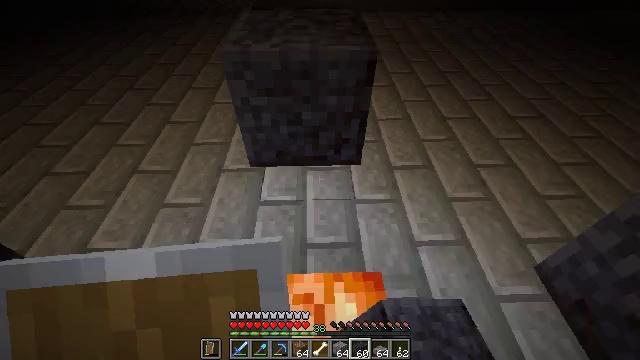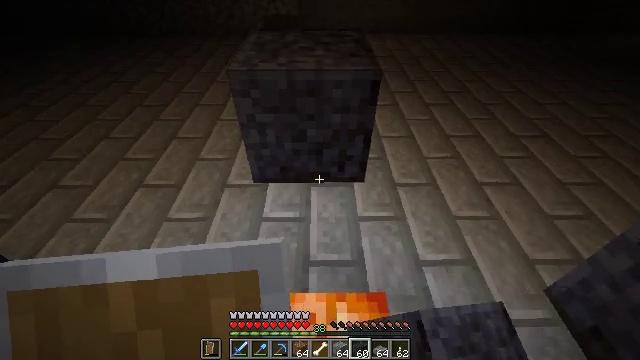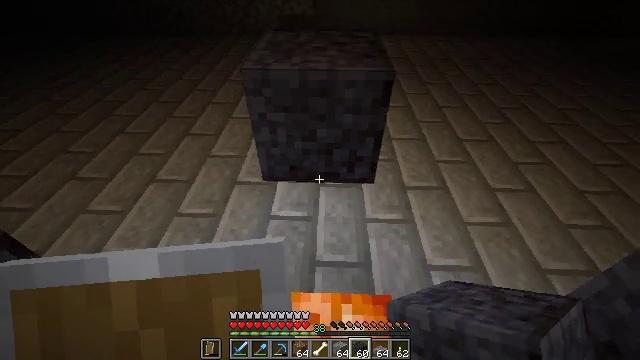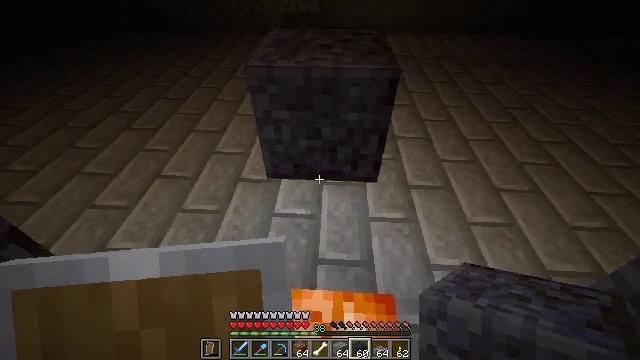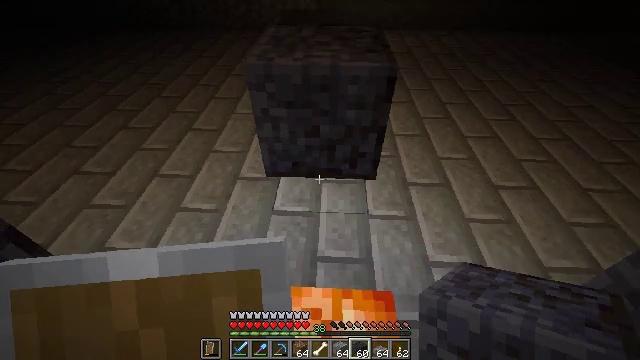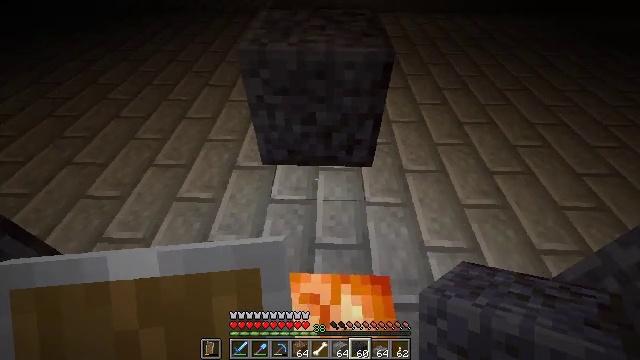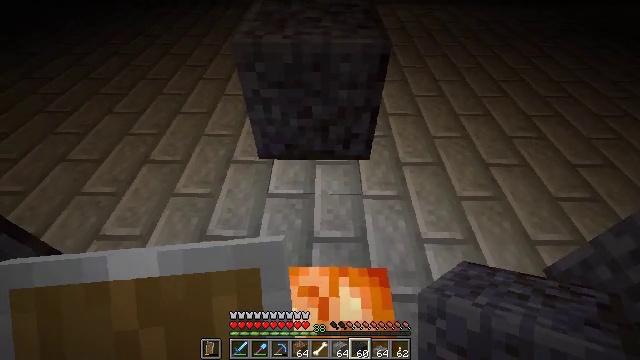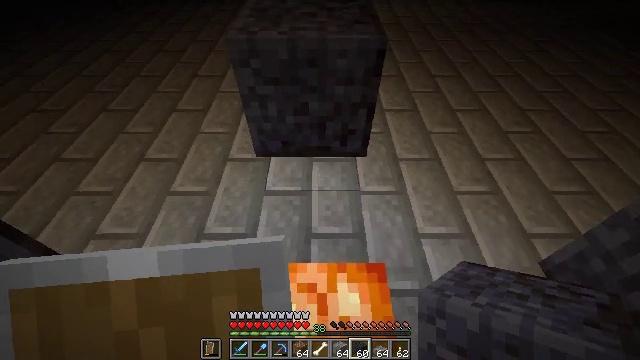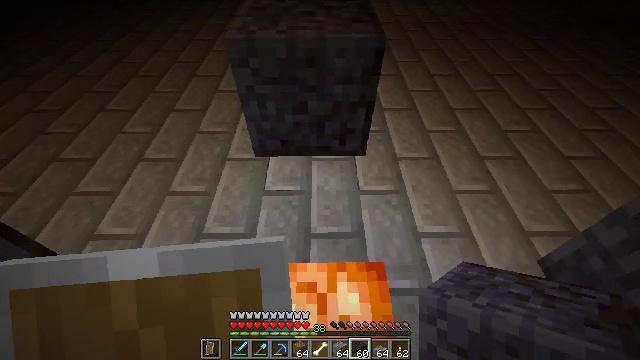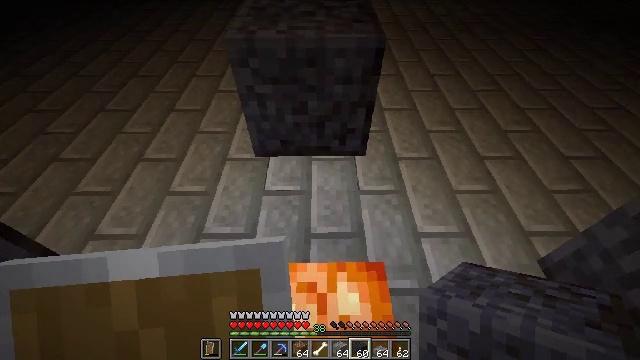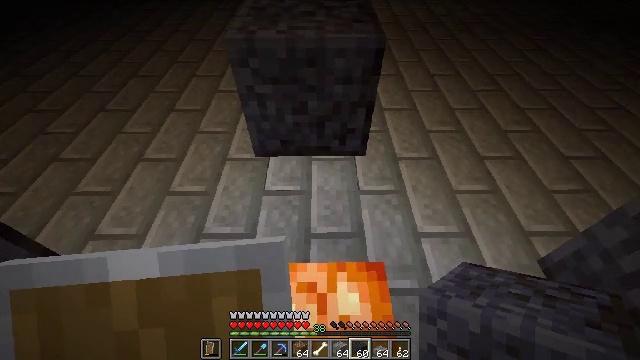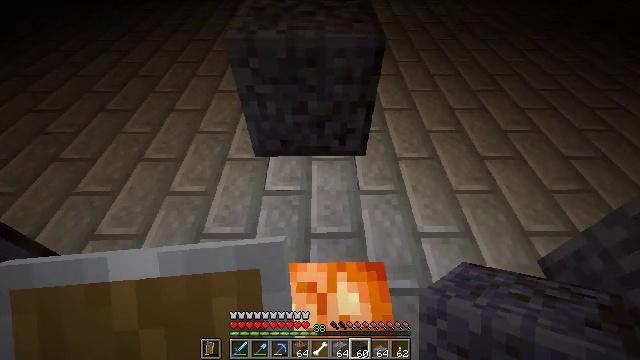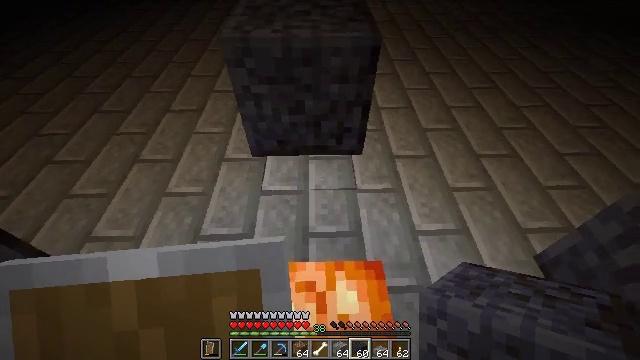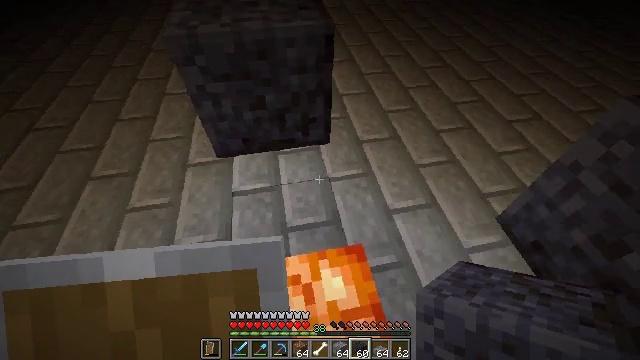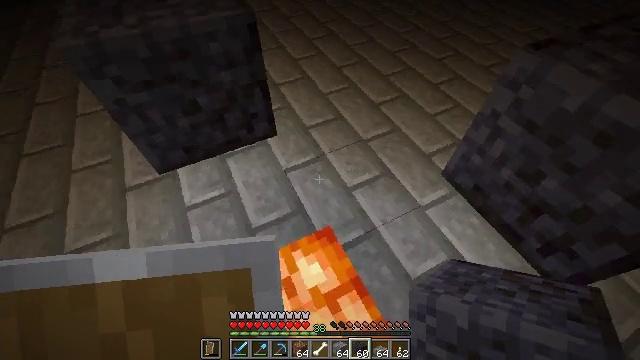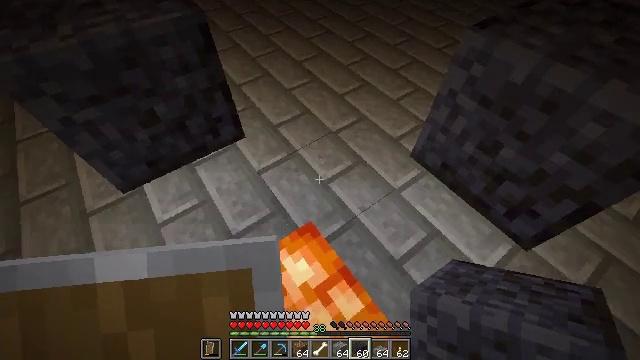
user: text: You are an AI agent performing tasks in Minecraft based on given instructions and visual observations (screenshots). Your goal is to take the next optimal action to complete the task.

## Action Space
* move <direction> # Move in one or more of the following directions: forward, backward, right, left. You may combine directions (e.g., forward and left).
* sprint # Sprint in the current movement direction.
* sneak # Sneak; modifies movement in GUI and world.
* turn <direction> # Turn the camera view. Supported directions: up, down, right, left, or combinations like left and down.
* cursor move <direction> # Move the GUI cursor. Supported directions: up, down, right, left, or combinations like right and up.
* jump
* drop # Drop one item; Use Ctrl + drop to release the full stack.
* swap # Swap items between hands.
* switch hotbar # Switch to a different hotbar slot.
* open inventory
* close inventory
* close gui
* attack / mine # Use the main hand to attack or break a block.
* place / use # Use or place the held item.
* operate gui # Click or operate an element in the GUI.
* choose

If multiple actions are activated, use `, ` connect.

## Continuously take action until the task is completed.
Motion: motion action
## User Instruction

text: Break the polished blackstone block.
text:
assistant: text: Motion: turn left and up
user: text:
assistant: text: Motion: turn left
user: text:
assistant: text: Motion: turn left
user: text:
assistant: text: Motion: no_op
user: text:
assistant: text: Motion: turn right and down
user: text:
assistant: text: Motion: turn down
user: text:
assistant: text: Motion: no_op
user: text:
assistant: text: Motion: no_op
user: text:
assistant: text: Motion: no_op
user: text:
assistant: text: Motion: no_op
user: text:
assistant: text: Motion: no_op
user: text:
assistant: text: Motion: no_op
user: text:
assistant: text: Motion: turn right and down
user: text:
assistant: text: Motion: turn right and down
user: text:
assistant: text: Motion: turn right and down
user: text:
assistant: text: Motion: turn right and up
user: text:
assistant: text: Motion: turn left and up
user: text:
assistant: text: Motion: no_op
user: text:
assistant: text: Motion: no_op
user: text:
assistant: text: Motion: turn down
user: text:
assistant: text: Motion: turn right and down
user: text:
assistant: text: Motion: turn right and down
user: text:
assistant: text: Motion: turn right
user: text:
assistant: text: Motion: turn right
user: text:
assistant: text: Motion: no_op
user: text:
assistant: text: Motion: no_op
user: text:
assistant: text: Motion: no_op
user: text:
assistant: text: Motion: no_op
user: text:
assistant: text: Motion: turn right
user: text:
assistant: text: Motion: turn right